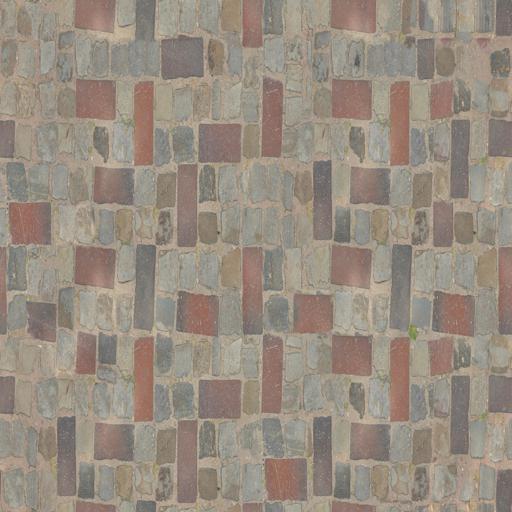
Tags: pavement paving stones